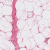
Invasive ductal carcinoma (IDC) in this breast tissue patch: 0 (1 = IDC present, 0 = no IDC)